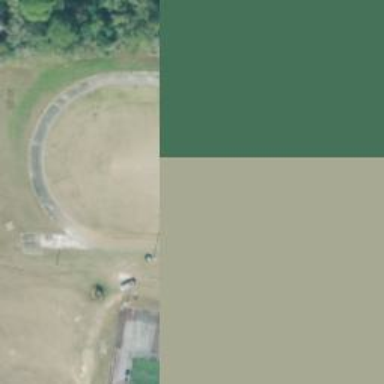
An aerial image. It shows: Pitch for American football.